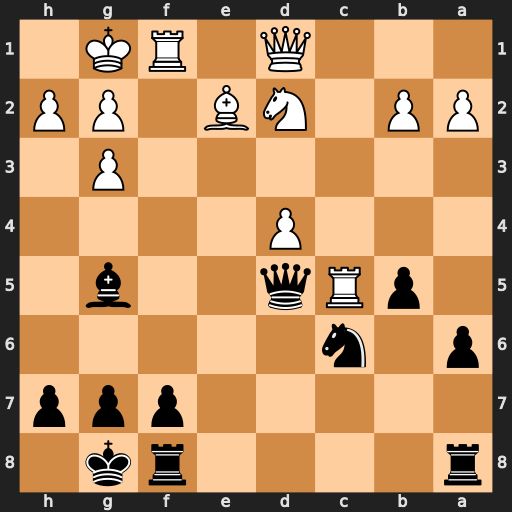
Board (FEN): r4rk1/5ppp/p1n5/1pRq2b1/3P4/6P1/PP1NB1PP/3Q1RK1
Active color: b
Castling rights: -
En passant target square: -
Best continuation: Qxd4+ Kh1 Qxc5